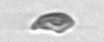
Label: Cryptophyta